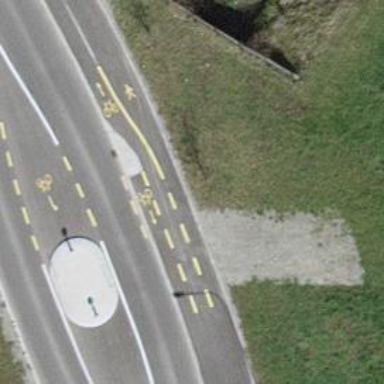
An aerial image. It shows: Cycleway.